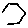
Label: hexagon